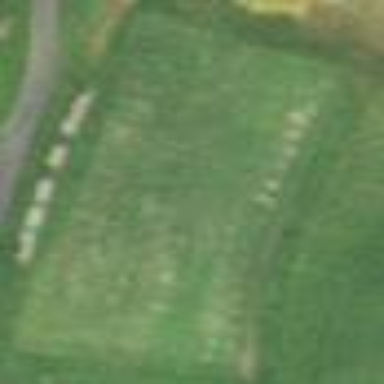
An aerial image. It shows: Grass area designated as golf tee.